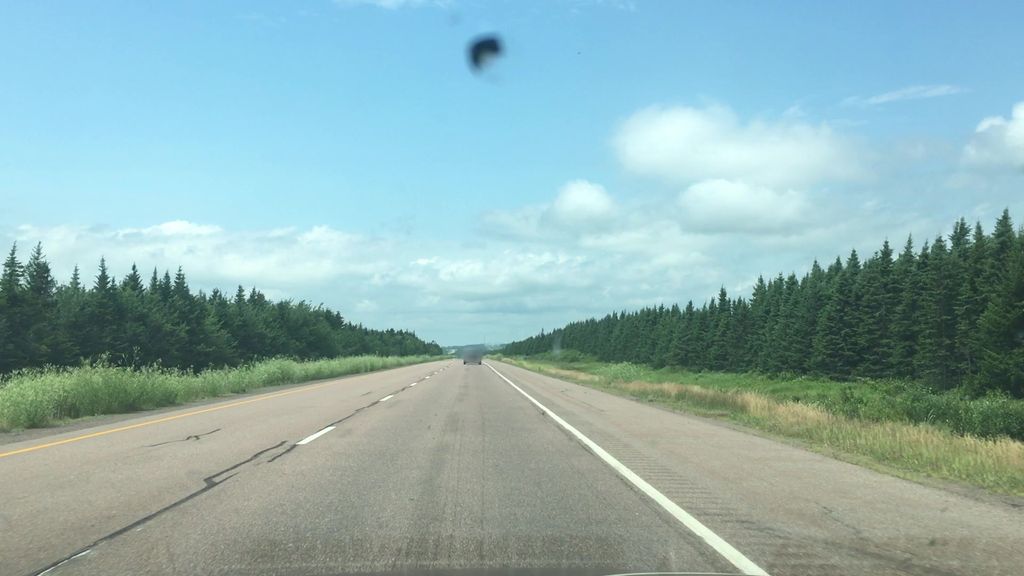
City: charlottetown